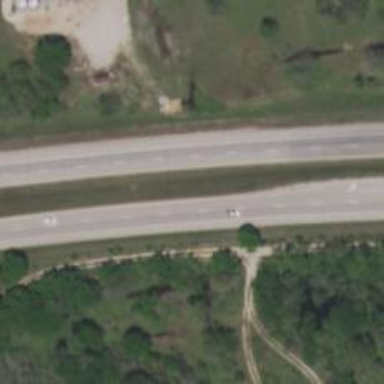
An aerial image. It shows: Trunk highway with expressway features.